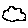
Label: cloud